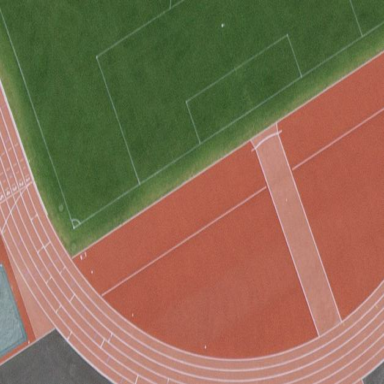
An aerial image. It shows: Athletics pitch used for leisure sports activities.